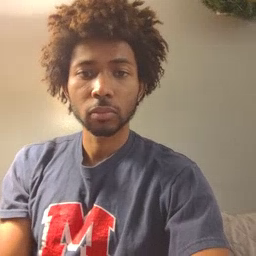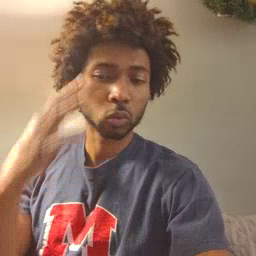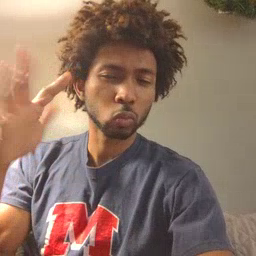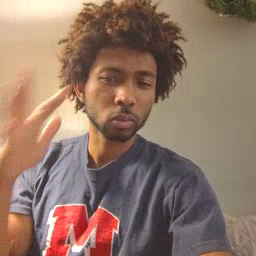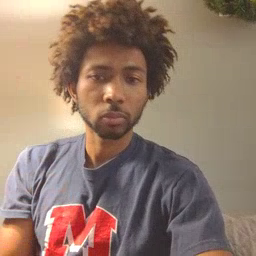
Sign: loud